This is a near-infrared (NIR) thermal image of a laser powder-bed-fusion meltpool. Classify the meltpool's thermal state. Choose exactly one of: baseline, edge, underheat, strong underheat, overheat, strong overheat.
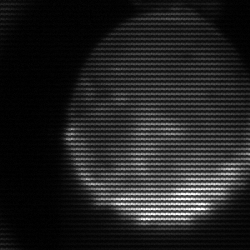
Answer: edge